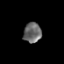
Tissue: prostate
Cell type: T cells
Senescence score: 0.8943
Nuclear area (px): 355
Mean DAPI intensity: 104.206